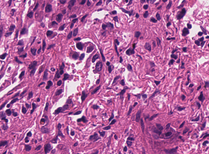
Tumor epithelial tissue: no
Tumor-associated stroma tissue: yes
Normal tissue: no